Question: Below, you can see a simple example where I try to draw the flag of Thailand :
.
This flag has a special feature. The blue line is two times larger than the other lines :
'''
public class GridBagLayoutTest {
private static final Insets insets = new Insets(0, 0, 0, 0);
public static void main(String args[]) {
final JFrame frame = new JFrame("Make a component span multiple rows in GridBagLayout when using only one column");
frame.setDefaultCloseOperation(JFrame.EXIT_ON_CLOSE);
frame.setLayout(new GridBagLayout());
JPanel row1 = new JPanel();
row1.setBackground(new Color(237, 27, 36));
JPanel row2 = new JPanel();
row2.setBackground(Color.WHITE);
JPanel row3 = new JPanel();
row3.setBackground(new Color(26, 29, 80));
JPanel row4 = new JPanel();
row4.setBackground(Color.WHITE);
JPanel row5 = new JPanel();
row5.setBackground(new Color(237, 27, 36));
//We are trying to draw Flag of Thailand
addComponent(frame, row1, 0, 0, 1, 1, GridBagConstraints.CENTER, GridBagConstraints.BOTH);
addComponent(frame, row2, 0, 1, 1, 1, GridBagConstraints.CENTER, GridBagConstraints.BOTH);
addComponent(frame, row3, 0, 2, 1, 2, GridBagConstraints.CENTER, GridBagConstraints.BOTH);
addComponent(frame, row4, 0, 4, 1, 1, GridBagConstraints.CENTER, GridBagConstraints.BOTH);
addComponent(frame, row5, 0, 5, 1, 1, GridBagConstraints.CENTER, GridBagConstraints.BOTH);
frame.setSize(500, 200);
frame.setVisible(true);
}
private static void addComponent(Container container, Component component, int gridx, int gridy,
int gridwidth, int gridheight, int anchor, int fill) {
GridBagConstraints gbc = new GridBagConstraints(gridx, gridy, gridwidth, gridheight, 1.0, 1.0,
anchor, fill, insets, 0, 0);
container.add(component, gbc);
}
}
'''
I don't want to use the property of because I want to keep the same behavior when I resize the frame.
The third row (blue) must always be twice the size in height than the others.
I'm using the property . For the blue line, I put the value 2 to this property, but nothing happened.
Do you have an idea in order to reach this goal ?
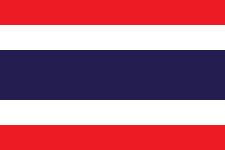
Answer: Here you go.
<URL>
When you use the GridBagLayout, the only control you have over the size of the Swing components is with the weightx and weighty parameters.
I made a few changes to your code, mostly to rule out other problems.
Here's the code.
'''
package com.ggl.testing;
import java.awt.Color;
import java.awt.Component;
import java.awt.Container;
import java.awt.Dimension;
import java.awt.GridBagConstraints;
import java.awt.GridBagLayout;
import java.awt.Insets;
import javax.swing.JFrame;
import javax.swing.JPanel;
import javax.swing.SwingUtilities;
public class GridBagLayoutTest implements Runnable {
private static final Insets insets = new Insets(0, 0, 0, 0);
public static void main(String args[]) {
SwingUtilities.invokeLater(new GridBagLayoutTest());
}
@Override
public void run() {
JFrame frame = new JFrame(
"Make a component span multiple rows in GridBagLayout when using only one column");
frame.setDefaultCloseOperation(JFrame.EXIT_ON_CLOSE);
frame.add(createFlag());
frame.pack();
frame.setVisible(true);
}
private JPanel createFlag() {
JPanel panel = new JPanel();
panel.setLayout(new GridBagLayout());
panel.setPreferredSize(new Dimension(450, 300));
JPanel row1 = new JPanel();
row1.setBackground(new Color(237, 27, 36));
JPanel row2 = new JPanel();
row2.setBackground(Color.WHITE);
JPanel row3 = new JPanel();
row3.setBackground(new Color(26, 29, 80));
JPanel row4 = new JPanel();
row4.setBackground(Color.WHITE);
JPanel row5 = new JPanel();
row5.setBackground(new Color(237, 27, 36));
// We are trying to draw Flag of Thailand
int gridy = 0;
addComponent(panel, row1, 0, gridy++, 1, 1, 1D, 1D,
GridBagConstraints.CENTER, GridBagConstraints.BOTH);
addComponent(panel, row2, 0, gridy++, 1, 1, 1D, 1D,
GridBagConstraints.CENTER, GridBagConstraints.BOTH);
addComponent(panel, row3, 0, gridy++, 1, 1, 1D, 2D,
GridBagConstraints.CENTER, GridBagConstraints.BOTH);
addComponent(panel, row4, 0, gridy++, 1, 1, 1D, 1D,
GridBagConstraints.CENTER, GridBagConstraints.BOTH);
addComponent(panel, row5, 0, gridy++, 1, 1, 1D, 1D,
GridBagConstraints.CENTER, GridBagConstraints.BOTH);
return panel;
}
private void addComponent(Container container, Component component,
int gridx, int gridy, int gridwidth, int gridheight,
double weightx, double weighty, int anchor, int fill) {
GridBagConstraints gbc = new GridBagConstraints(gridx, gridy,
gridwidth, gridheight, weightx, weighty, anchor, fill, insets,
0, 0);
container.add(component, gbc);
}
}
'''